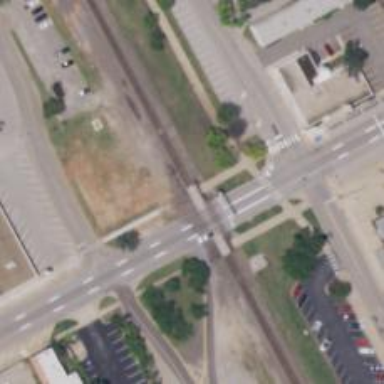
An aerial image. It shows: Crossing for the railway.